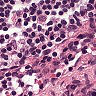
Metastatic tissue present: no